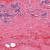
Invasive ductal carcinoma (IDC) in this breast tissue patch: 0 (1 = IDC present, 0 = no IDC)